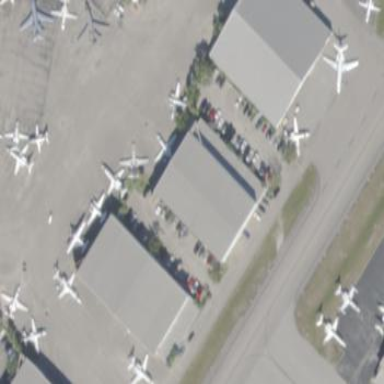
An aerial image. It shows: Hangar located at airport.